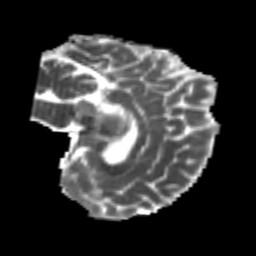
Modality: MD
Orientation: sagittal
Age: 24
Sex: male
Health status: healthy
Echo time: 0.074 s